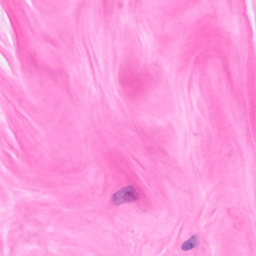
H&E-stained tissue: Breast